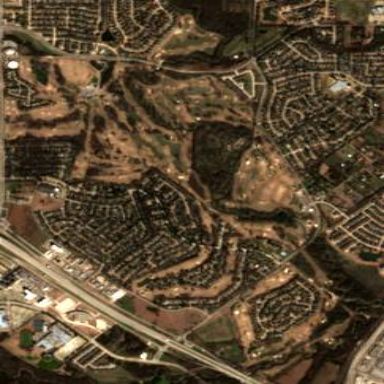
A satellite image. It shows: Golf course.